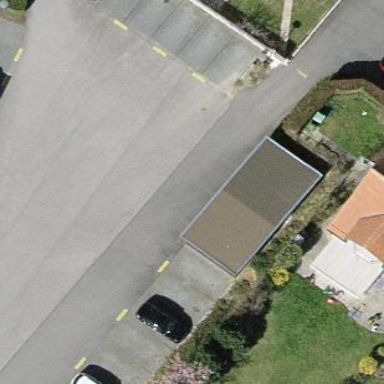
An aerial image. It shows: Carport structure.